Interaction volume radius: 5 \u00c5
Interaction volume height: 10 \u00c5
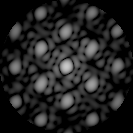
Disorder parameter: 0.186